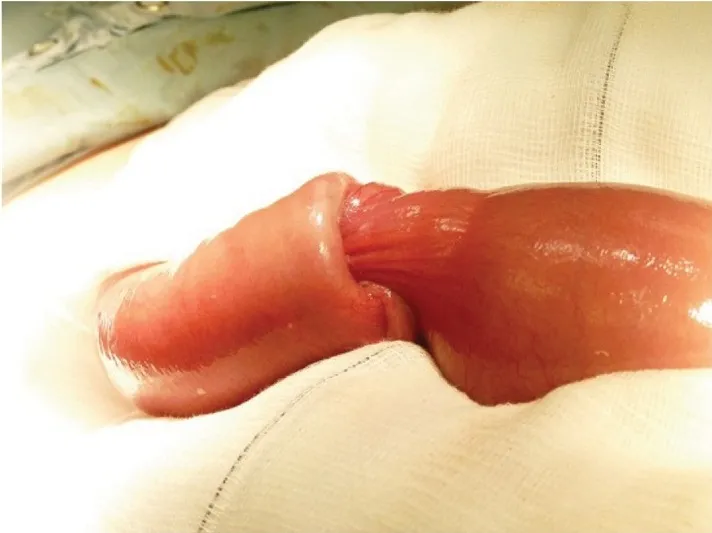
Resected intussuscepted small bowel.
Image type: radiology (ct)